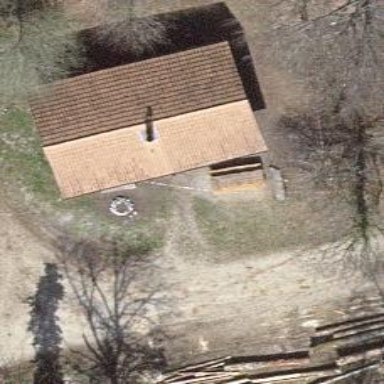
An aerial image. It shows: Picnic table located in leisure land area.